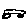
Label: car